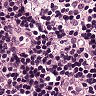
Metastatic tissue present: no